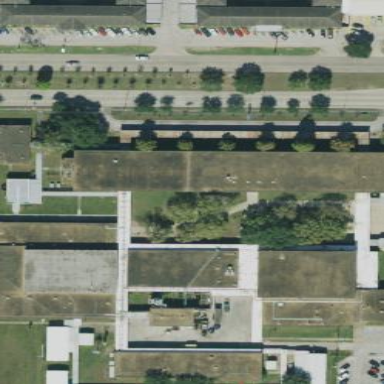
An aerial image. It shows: School building.